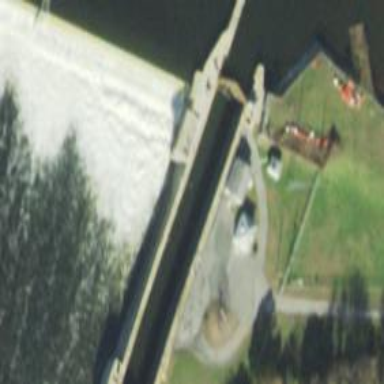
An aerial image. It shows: Dam across waterway.